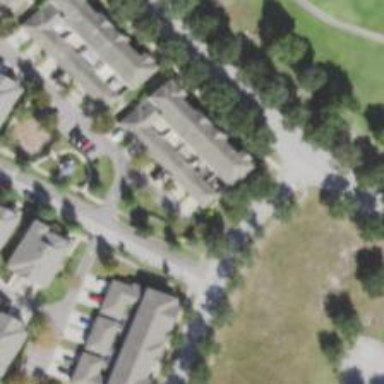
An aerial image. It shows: Alley classified as service road.